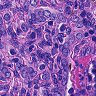
Metastatic tissue present: yes